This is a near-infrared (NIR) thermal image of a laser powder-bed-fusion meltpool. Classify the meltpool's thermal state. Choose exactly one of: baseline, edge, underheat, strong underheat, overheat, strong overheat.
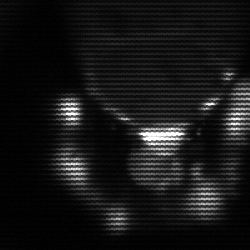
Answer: edge